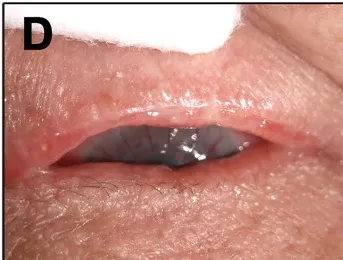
Ocular surface findings. (C,D) During 1 year followup the corneal graft was transparent and the eyelid margin did not show any TLC recurrence and metastasis.
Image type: pathology (fish)